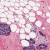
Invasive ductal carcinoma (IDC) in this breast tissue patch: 0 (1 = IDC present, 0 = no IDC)